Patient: sex M, age 58
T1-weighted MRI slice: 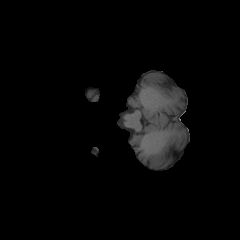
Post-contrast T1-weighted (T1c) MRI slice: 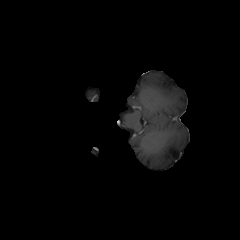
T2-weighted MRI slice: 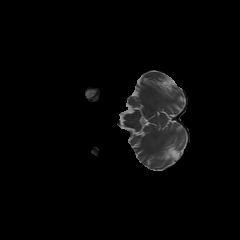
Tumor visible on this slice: no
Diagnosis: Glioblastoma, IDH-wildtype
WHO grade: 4